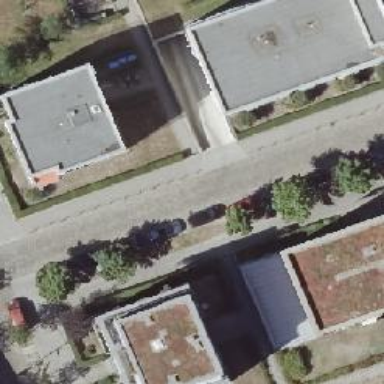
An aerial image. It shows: Residential road with separate sidewalks. Parking on the left side is parallel to the street side.